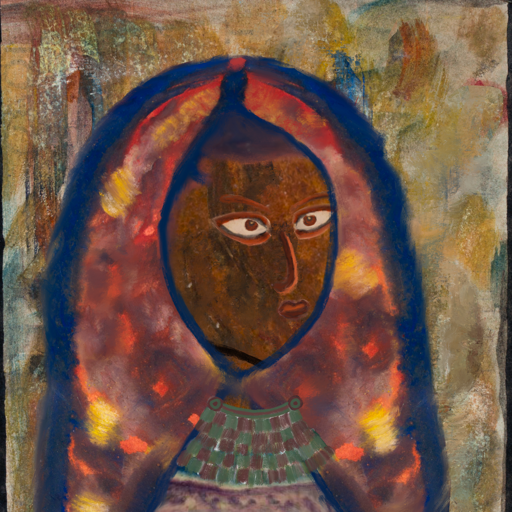
Background: Pipe, Head And Neck Side: Mosgoul, Face Side: Roy_Bahadur, Bust: HillGirl, Hair Side: Blank, Head Accessory: Mother_And_Son_Mother_Scarf, Second Necklace: After_Raid, Necklace: Blank, Baby: Blank